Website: macys
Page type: customer-info-address
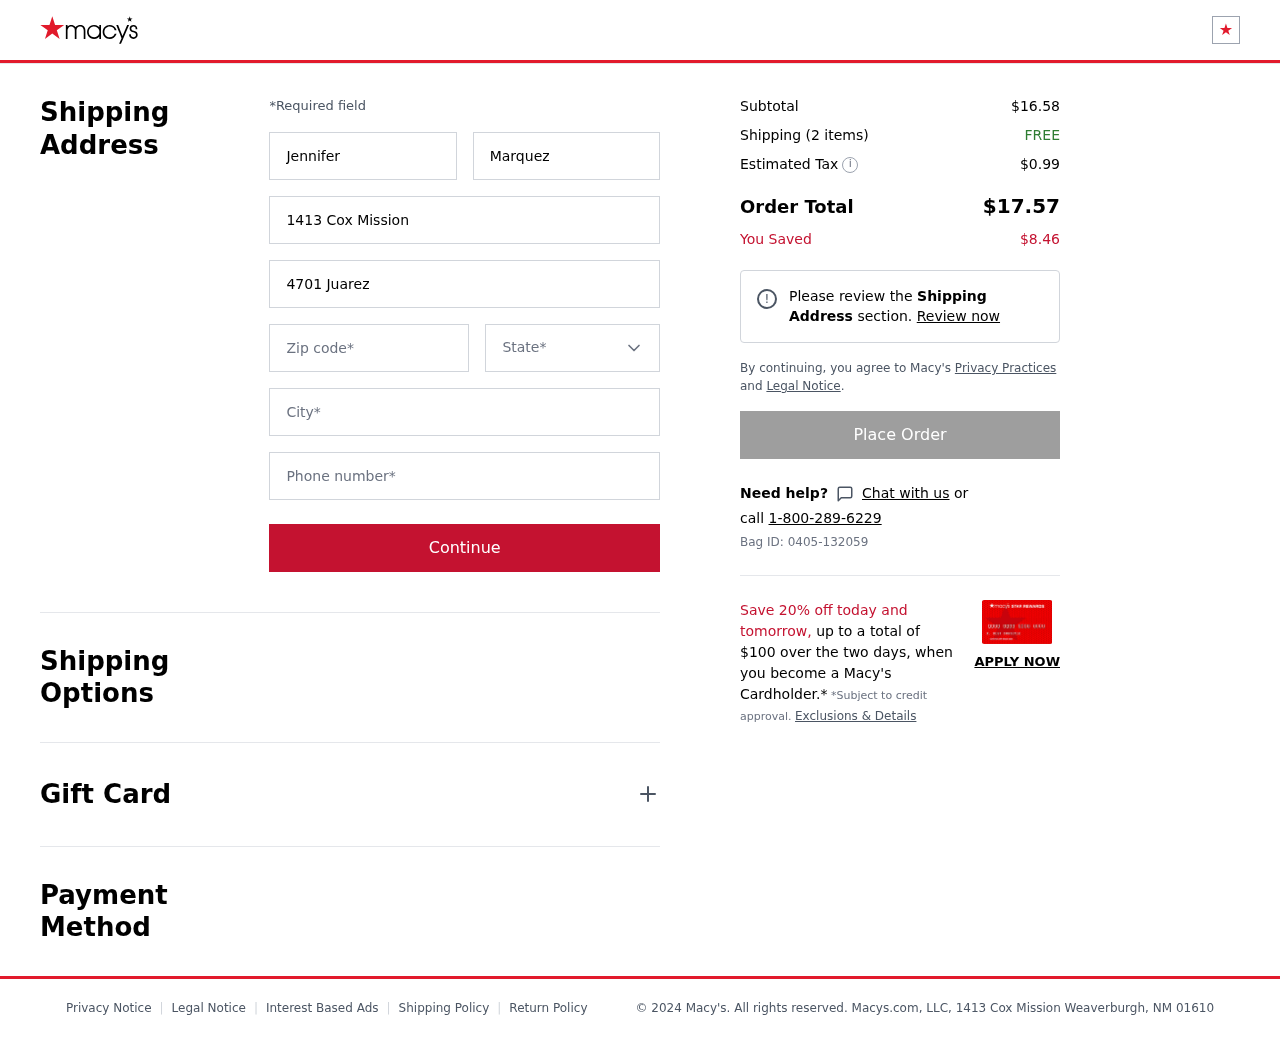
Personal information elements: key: PII_CITY
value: Weaverburgh
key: PII_FIRSTNAME
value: Jennifer
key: PII_LASTNAME
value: Marquez
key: PII_PHONE
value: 7835991416
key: PII_POSTCODE
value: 01610
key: PII_STATE
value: New Mexico
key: PII_STREET
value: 1413 Cox Mission
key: PII_STREET2
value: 4701 Juarez Mountain Suite 488
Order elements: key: ORDER_SUBTOTAL
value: $16.58
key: ORDER_NUM_ITEMS
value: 2
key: ORDER_SHIPPING_COST
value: FREE
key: ORDER_TAX
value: $0.99
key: ORDER_TOTAL
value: $17.57
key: ORDER_SAVINGS
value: $8.46
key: ORDER_BAG_ID
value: Bag ID: 0405-132059